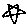
Label: star